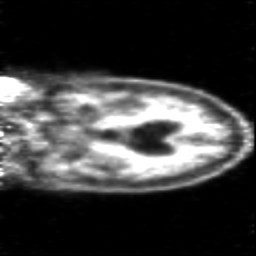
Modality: PET
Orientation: coronal
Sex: female
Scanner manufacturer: siemens